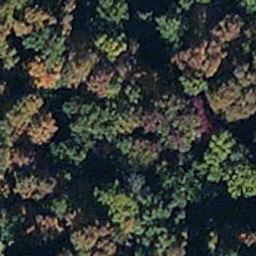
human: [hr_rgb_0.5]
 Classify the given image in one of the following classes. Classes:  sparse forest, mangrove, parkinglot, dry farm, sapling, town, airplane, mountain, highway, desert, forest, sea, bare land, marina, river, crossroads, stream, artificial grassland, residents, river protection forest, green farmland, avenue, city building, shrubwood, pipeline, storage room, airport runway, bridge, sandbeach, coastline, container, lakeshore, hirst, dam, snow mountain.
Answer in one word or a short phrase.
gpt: mangrove